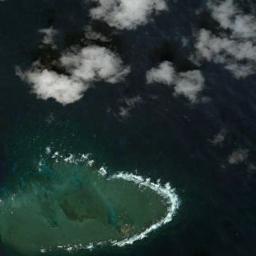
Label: island